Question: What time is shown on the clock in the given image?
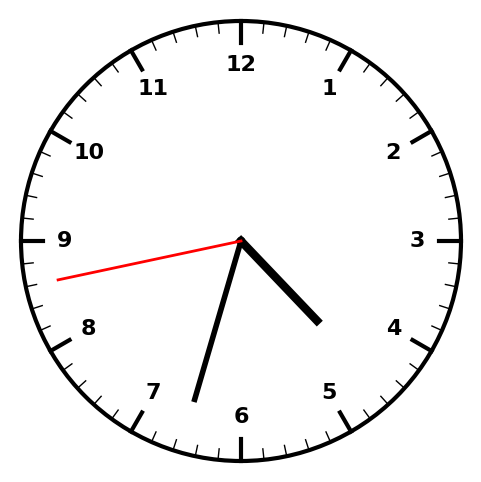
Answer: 04:32:43